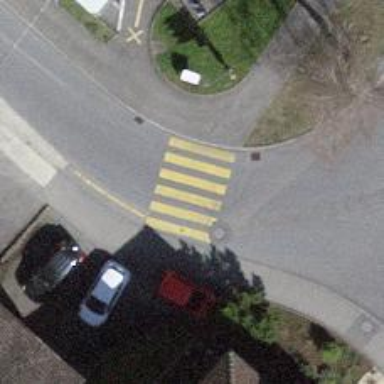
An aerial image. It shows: Marked zebra crossing on the road.